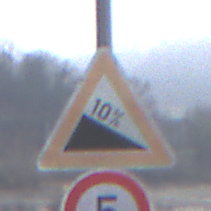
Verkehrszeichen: Gefaelle10
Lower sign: Geschwindigkeit5
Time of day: MorningAfternoon
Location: Outdoor (Suburban)
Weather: Overcast
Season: NotSpecified
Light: Natural